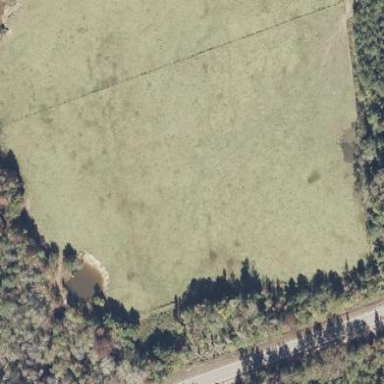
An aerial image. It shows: Paddock within meadow.